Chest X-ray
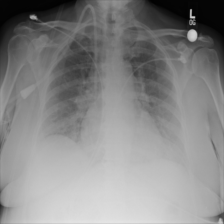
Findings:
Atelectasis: negative
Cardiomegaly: negative
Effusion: negative
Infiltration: negative
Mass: negative
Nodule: negative
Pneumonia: negative
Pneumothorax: negative
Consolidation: negative
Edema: negative
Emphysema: negative
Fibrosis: negative
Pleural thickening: negative
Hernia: negative